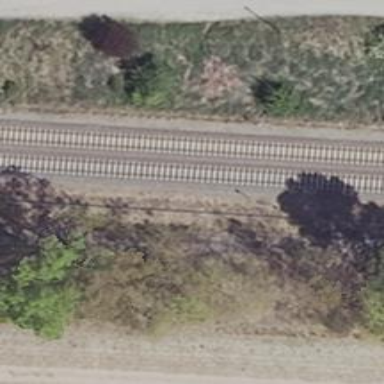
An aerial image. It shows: Track with grade 3 surface.